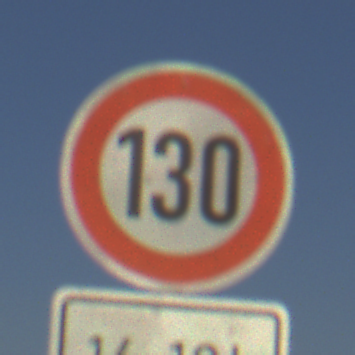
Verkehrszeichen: Geschwindigkeit130
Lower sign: ZeitangabenOhneBeschraenkungAufWochentage1
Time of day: MorningAfternoon
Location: Outdoor (Nature)
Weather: Clear
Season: NotSpecified
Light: Natural